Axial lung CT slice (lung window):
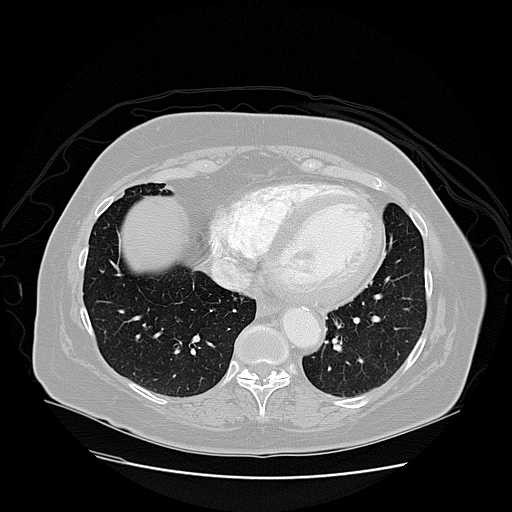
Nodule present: no